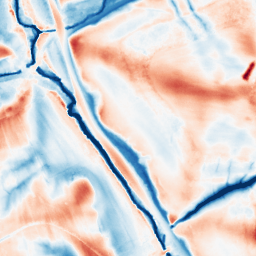
Category: edge_preserving
Decomposition family: guided
Decomposition parameters: radius: 16
eps: 0.001
Upsampling method: cubic_mitchell
Upsampling parameters: scale: 2
Upsampling scale: 2